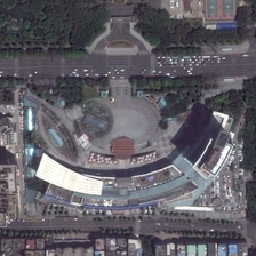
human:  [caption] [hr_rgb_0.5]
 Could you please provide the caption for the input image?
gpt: Some trees and buildings in the park.

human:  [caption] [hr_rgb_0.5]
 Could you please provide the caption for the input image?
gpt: the tree is dark green .

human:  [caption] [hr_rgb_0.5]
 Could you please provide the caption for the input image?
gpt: Some trees and some buildings in the park.

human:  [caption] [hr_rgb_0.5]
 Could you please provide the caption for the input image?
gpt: Some trees and some buildings in the park.

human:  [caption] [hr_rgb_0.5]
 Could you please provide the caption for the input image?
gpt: Some trees and some buildings in the park.